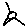
Label: sun